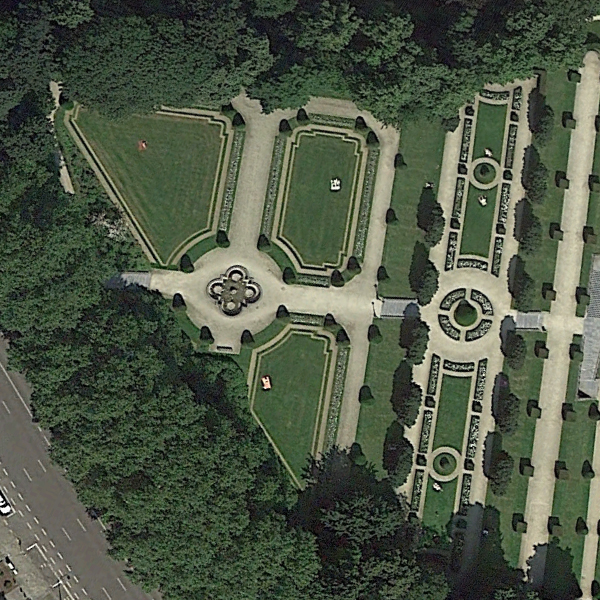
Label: Square